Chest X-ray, PA view. Patient: 26 years old, sex M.
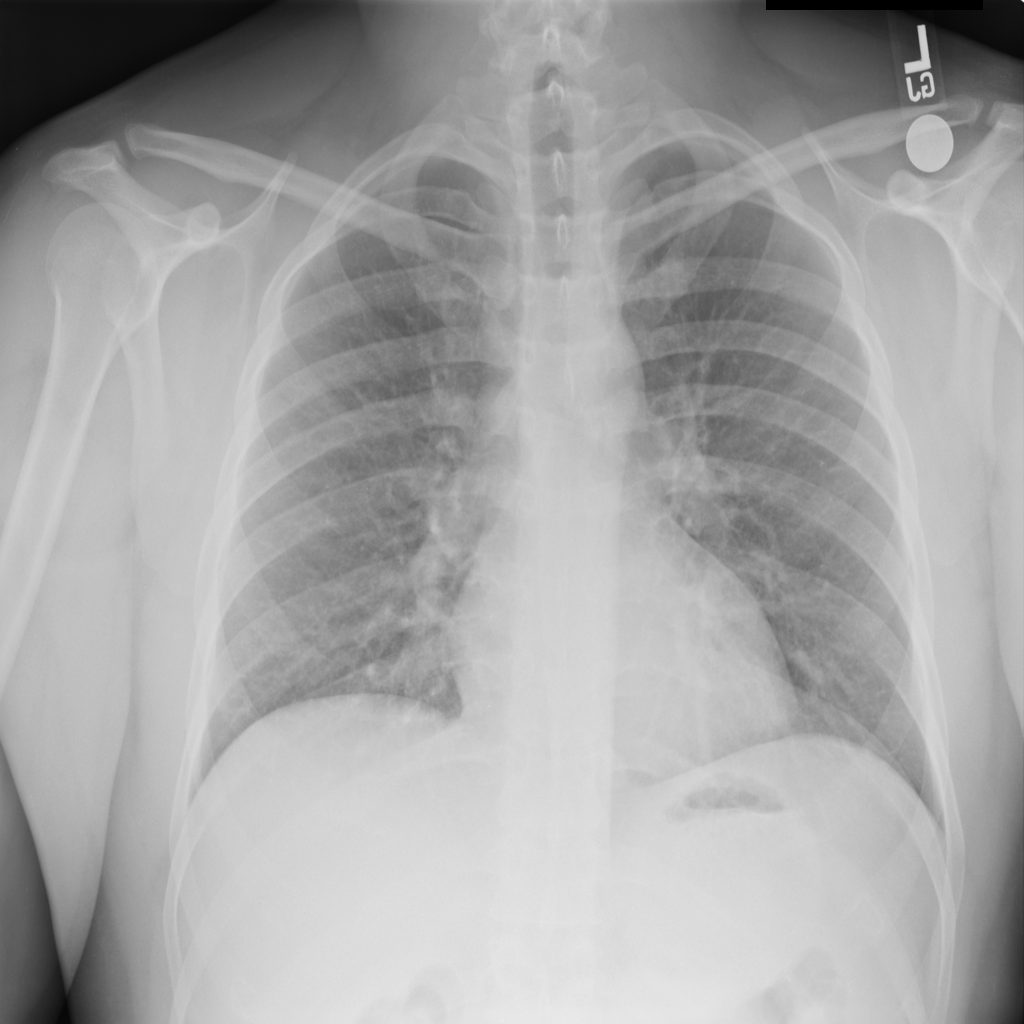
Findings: No Finding